Field crop: tomato
Growth stage: 1
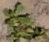
Species: portulaca